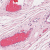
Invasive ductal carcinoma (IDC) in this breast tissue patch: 0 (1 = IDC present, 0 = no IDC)